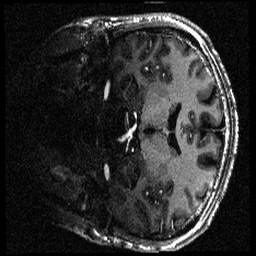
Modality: T1w
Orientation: coronal
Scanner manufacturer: siemens
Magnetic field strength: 6.98 T
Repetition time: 2.5 s
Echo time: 0.00306 s